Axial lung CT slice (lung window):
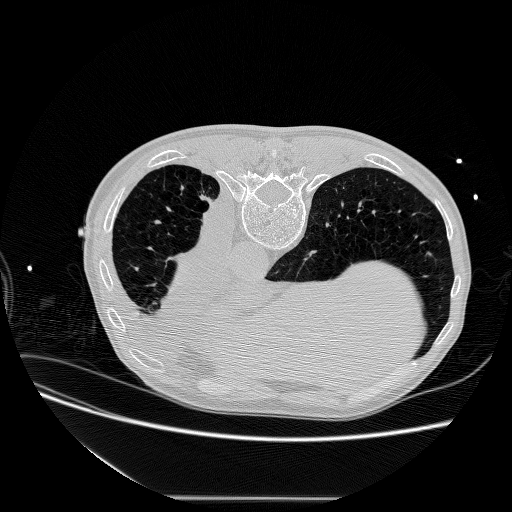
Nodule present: no